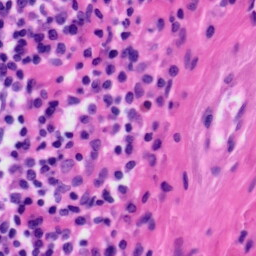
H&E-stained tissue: Tonsil